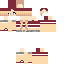
A female human skin with medium skin, wearing brown long hair dressed in a red tshirt and red shorts, featuring a closed mouth.